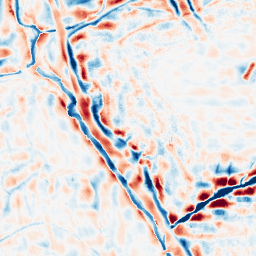
Category: wavelet
Decomposition family: wavelet_dwt
Decomposition parameters: wavelet: db4
level: 4
Upsampling method: regularized
Upsampling parameters: scale: 2
lambda_reg: 0.01
Upsampling scale: 2